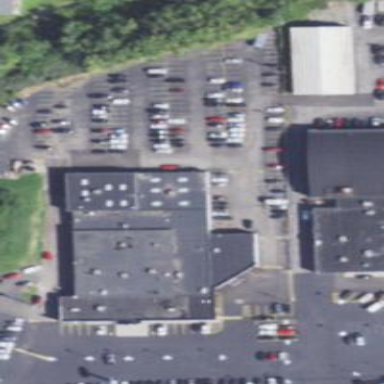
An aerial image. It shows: Building that houses car shop.